Aerial crown-view tile of a tropical tree (Barro Colorado Island, Panama), acquired 20241216:
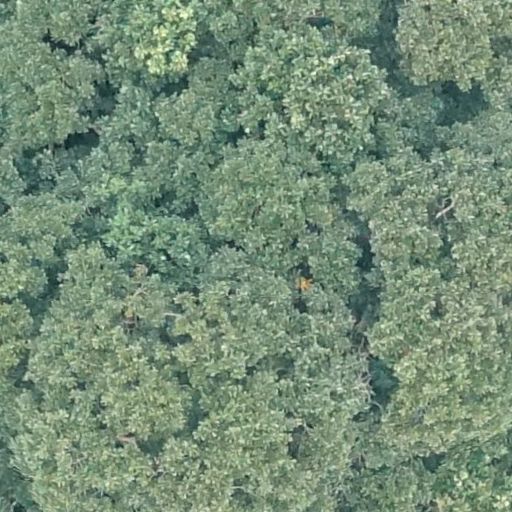
Species: Dipteryx oleifera
GBIF accepted scientific name: Dipteryx oleifera
Crown area: 915.497 m²